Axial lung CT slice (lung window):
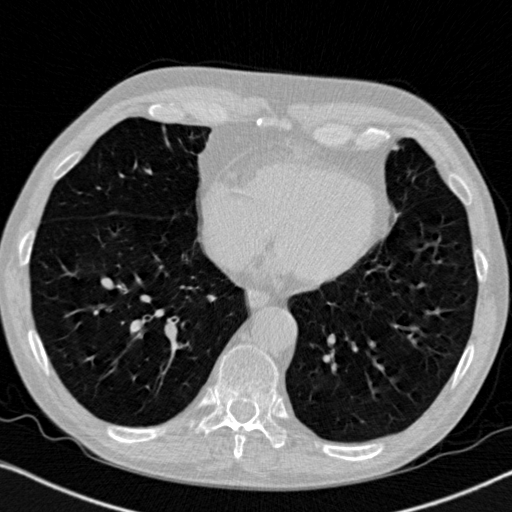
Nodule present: no